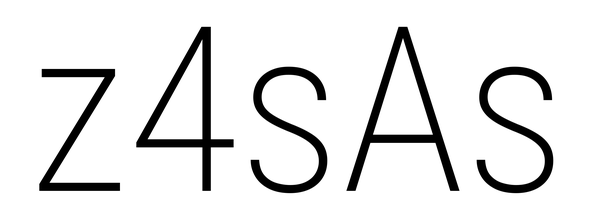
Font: Roboto_Condensed_ExtraLight